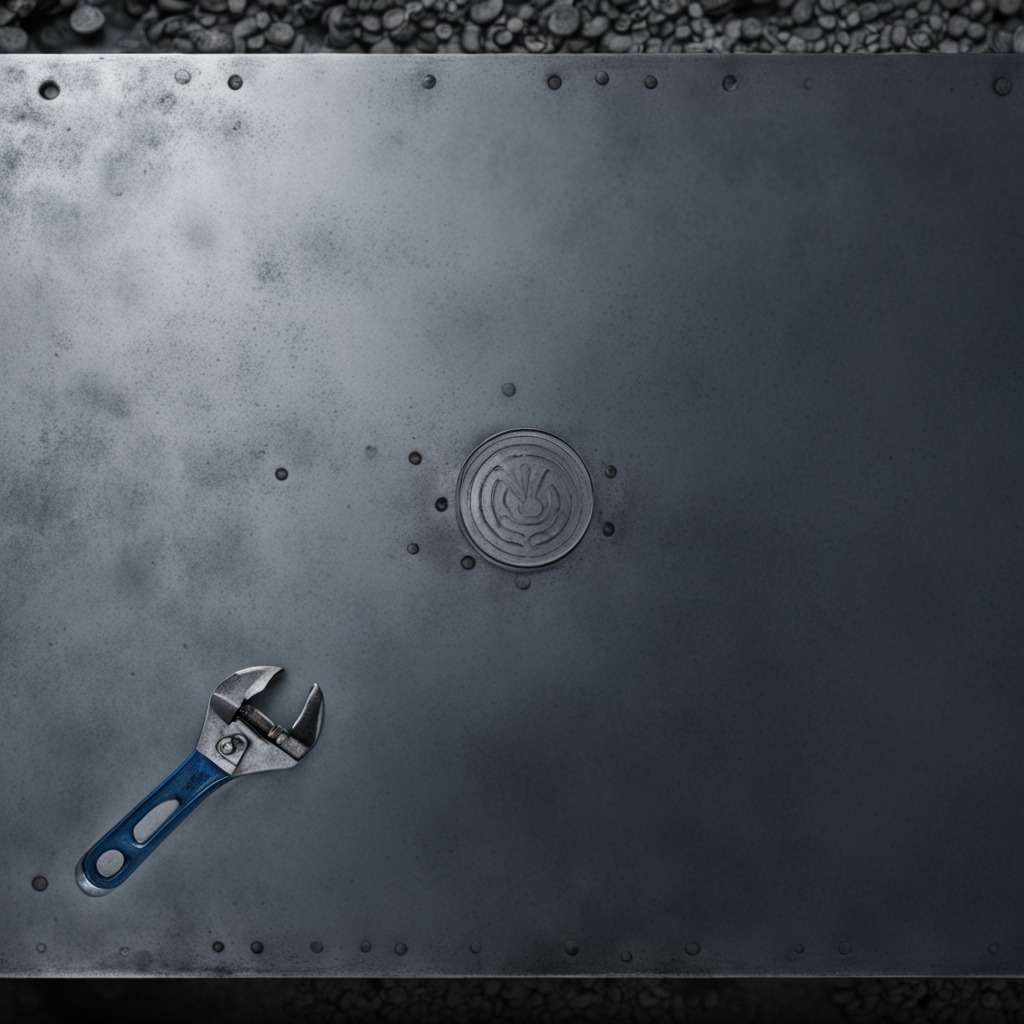
An wrench is lying on a cold steel table in a mining workshop.